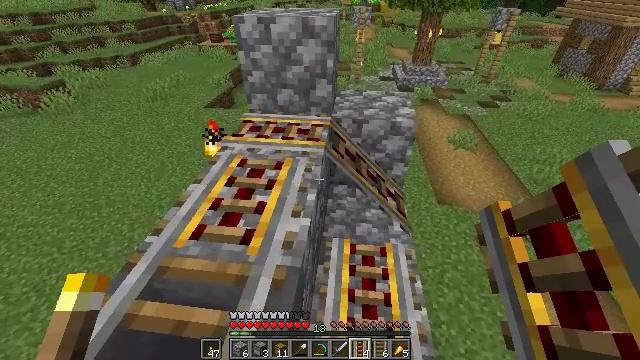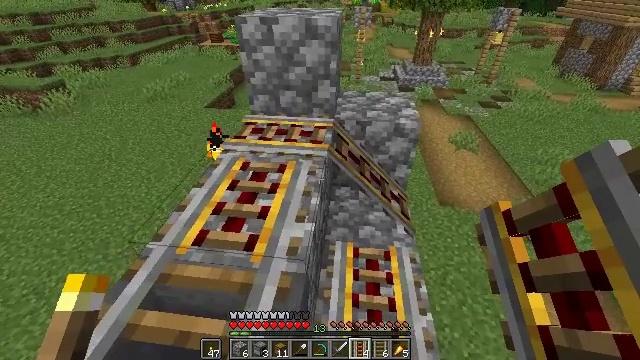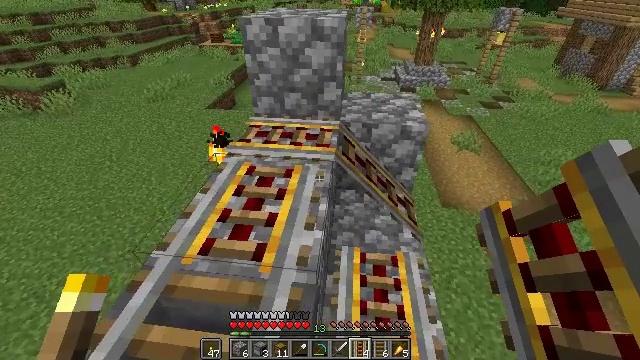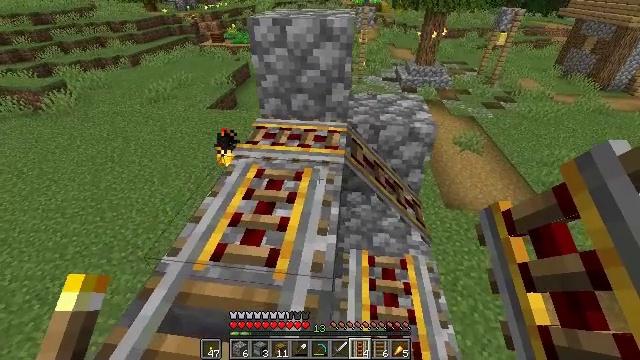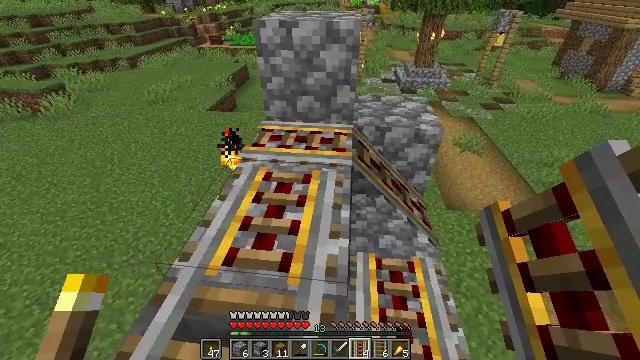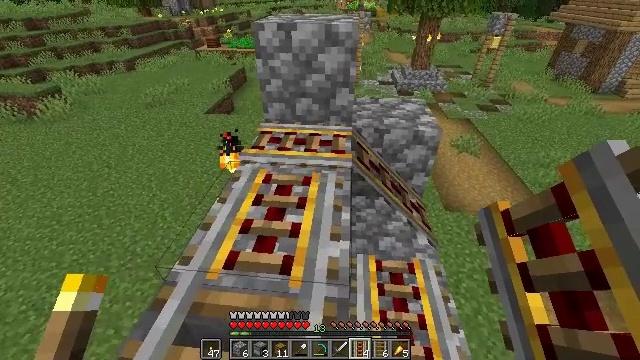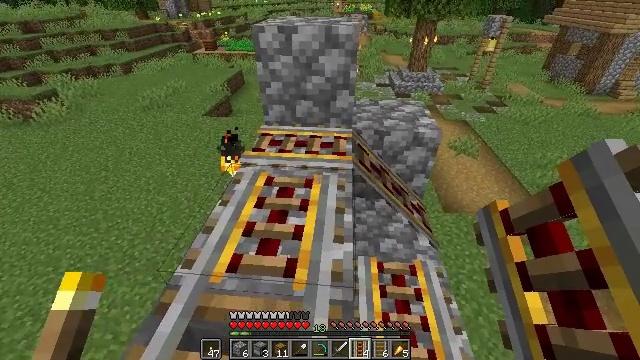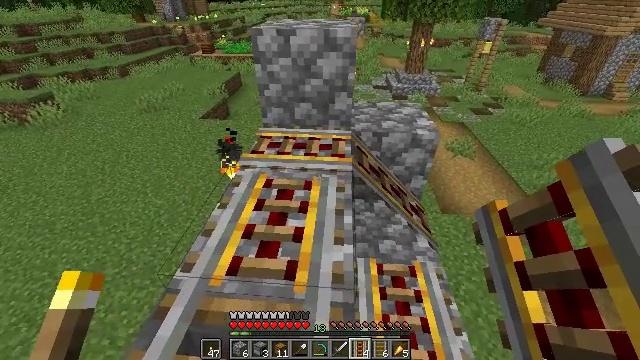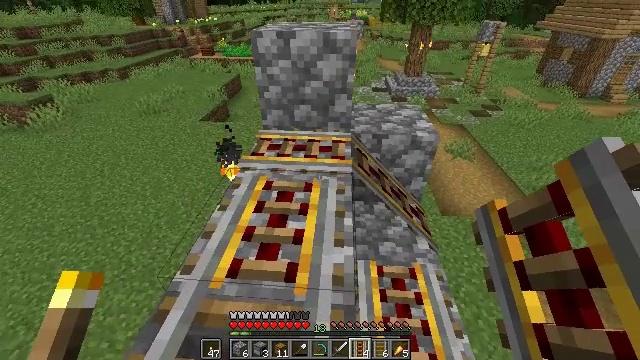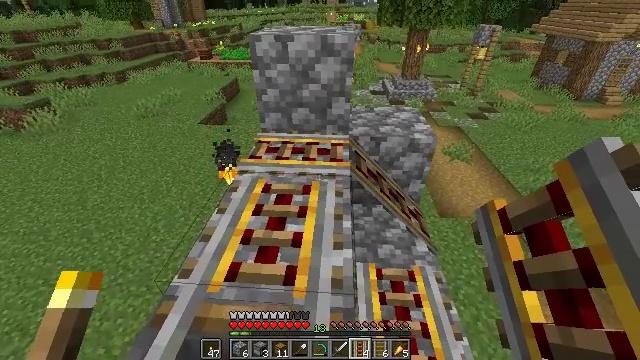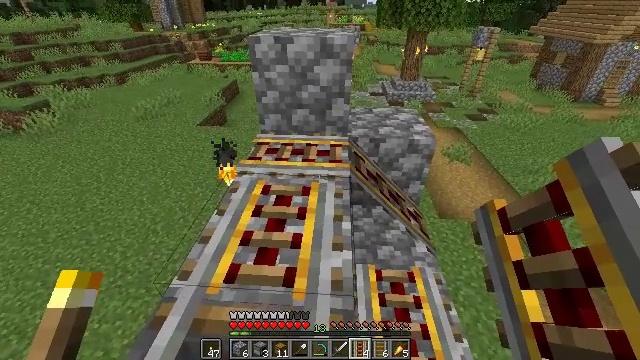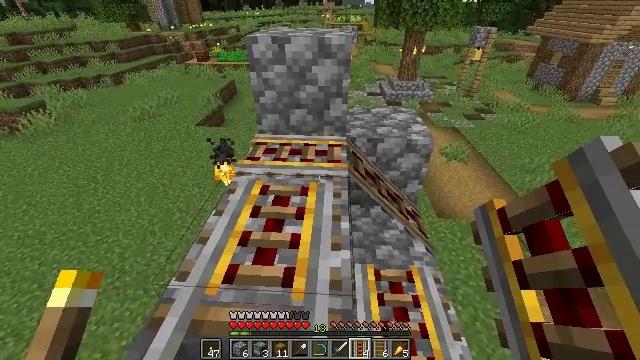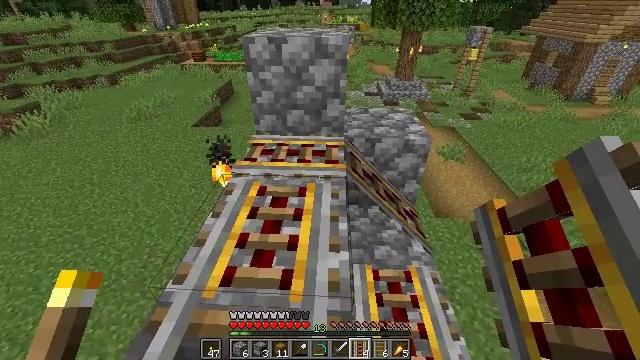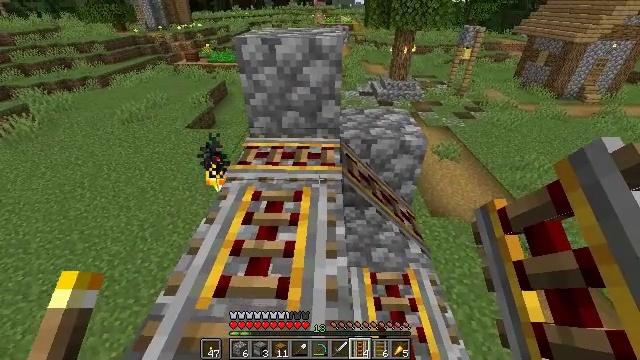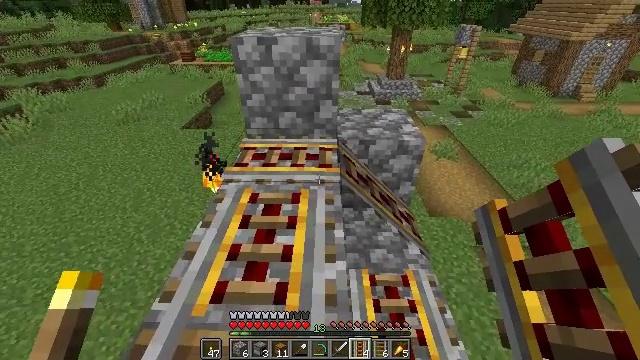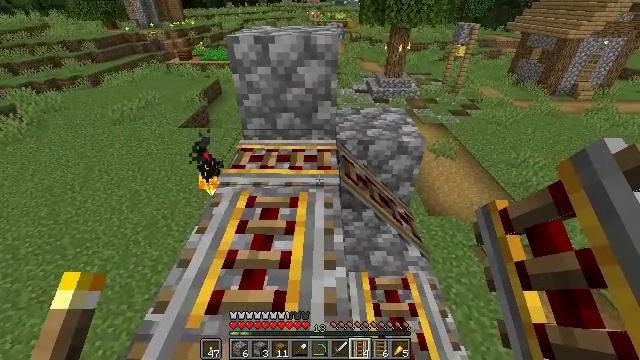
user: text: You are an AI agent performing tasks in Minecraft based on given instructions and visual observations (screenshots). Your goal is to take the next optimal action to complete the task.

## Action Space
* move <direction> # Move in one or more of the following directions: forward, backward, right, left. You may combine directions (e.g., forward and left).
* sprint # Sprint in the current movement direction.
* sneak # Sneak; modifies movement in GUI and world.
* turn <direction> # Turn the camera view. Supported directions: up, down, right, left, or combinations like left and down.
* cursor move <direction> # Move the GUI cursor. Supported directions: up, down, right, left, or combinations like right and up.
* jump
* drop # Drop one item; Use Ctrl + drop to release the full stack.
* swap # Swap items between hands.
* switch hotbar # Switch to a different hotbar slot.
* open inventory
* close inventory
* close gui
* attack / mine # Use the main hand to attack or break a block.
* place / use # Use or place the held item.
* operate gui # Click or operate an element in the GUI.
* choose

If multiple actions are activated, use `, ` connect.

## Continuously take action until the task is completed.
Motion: motion action
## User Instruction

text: Retrieve the powered rail for later use.
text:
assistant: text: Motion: move forward and move left, sneak
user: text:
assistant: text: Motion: move left, sneak
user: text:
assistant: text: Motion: move left, sneak
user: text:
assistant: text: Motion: move left, sneak
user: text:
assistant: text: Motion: sneak
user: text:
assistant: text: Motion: sneak
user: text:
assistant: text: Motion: sneak
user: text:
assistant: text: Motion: sneak
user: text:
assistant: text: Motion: sneak
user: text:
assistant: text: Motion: sneak
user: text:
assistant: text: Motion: sneak
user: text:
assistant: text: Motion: move forward, sneak
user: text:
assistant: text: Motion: move forward, sneak, turn right
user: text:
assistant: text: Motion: move forward, sneak
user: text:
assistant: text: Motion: move forward, sneak
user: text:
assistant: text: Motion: move forward, sneak
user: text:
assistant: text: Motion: move forward, sneak
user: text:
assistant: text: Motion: sneak
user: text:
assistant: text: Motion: sneak
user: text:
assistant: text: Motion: sneak
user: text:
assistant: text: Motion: sneak
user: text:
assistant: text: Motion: sneak
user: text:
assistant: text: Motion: sneak
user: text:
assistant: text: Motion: sneak
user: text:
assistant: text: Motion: sneak
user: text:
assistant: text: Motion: sneak
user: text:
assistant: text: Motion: sneak
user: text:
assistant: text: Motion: sneak
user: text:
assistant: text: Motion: sneak
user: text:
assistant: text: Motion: sneak